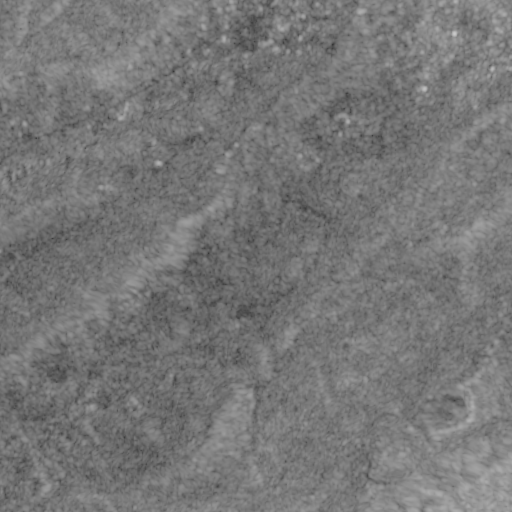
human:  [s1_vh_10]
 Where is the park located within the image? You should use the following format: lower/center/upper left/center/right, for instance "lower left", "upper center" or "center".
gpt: The park is located in the upper right of the image.
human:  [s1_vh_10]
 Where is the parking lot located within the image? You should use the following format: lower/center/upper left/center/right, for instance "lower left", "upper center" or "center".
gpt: The parking lot is located in the upper right of the image.
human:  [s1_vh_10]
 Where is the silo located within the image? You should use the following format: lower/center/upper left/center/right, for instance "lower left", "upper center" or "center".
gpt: The silo is located in the upper right of the image.
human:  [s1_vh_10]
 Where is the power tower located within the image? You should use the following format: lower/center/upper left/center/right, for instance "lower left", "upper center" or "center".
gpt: There is no power tower in the image.

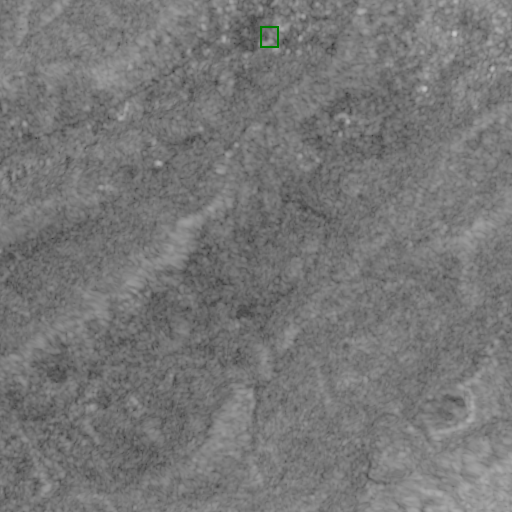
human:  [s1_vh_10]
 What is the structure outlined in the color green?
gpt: The structure outlined in green is a parking lot.
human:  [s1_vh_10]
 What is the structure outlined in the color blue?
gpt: There is no blue outline.